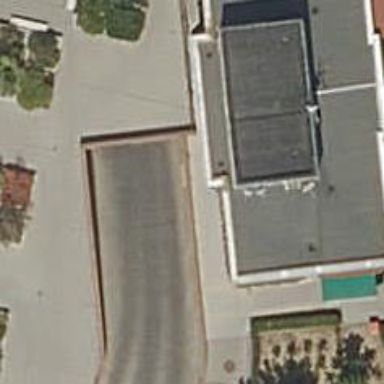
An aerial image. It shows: Parking entrance.